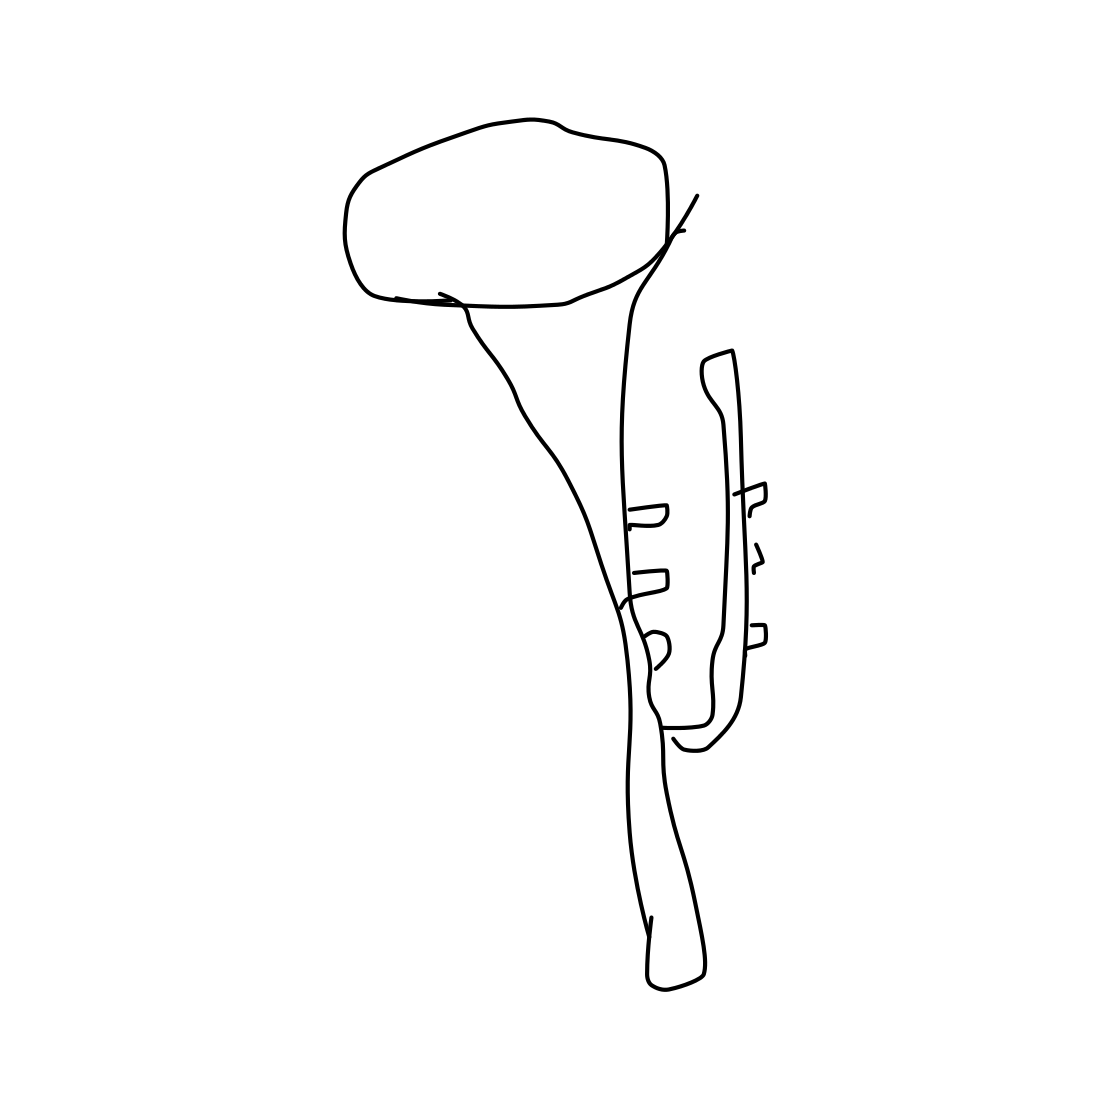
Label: trumpet